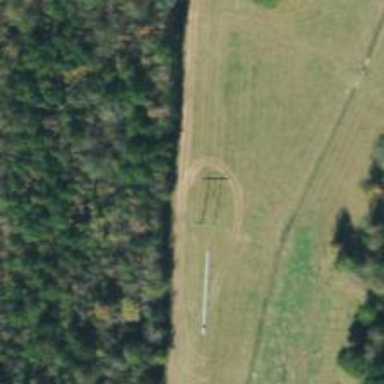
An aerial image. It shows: Power pole.